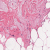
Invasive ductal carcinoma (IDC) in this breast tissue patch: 0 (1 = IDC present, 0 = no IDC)